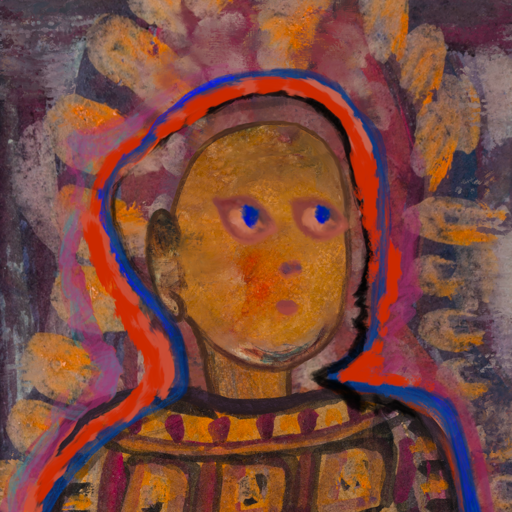
Background: Doll, Head And Neck Side: Pipe, Face Side: Mother_And_Son_Mother, Bust: Doll, Hair Side: Experience, Head Accessory: Blank, Second Necklace: Blank, Necklace: Blank, Baby: Blank